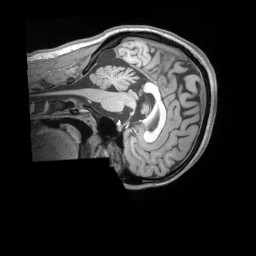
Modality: T1w
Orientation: sagittal
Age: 22
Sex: female
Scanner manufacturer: siemens
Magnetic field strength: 3 T
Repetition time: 2.53 s
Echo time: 0.00164 s